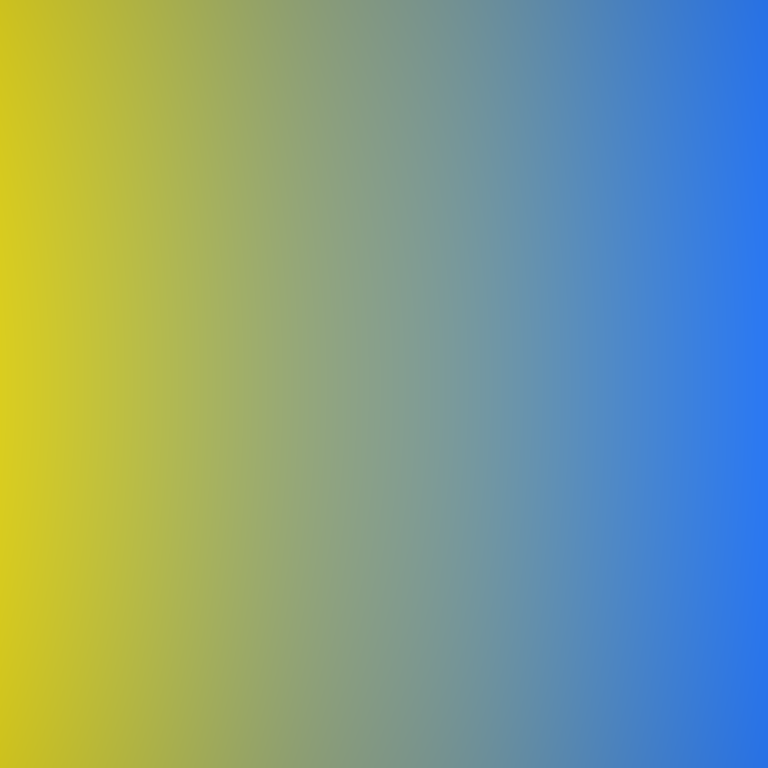
Abstract light effect, smooth gradient from yellow to blue, calm atmosphere, soft blend, no room, no furniture, no objects.